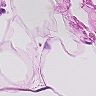
Metastatic tissue present: no